Question: The app I am building looks like this:
The app will include several more QToolButtons and QLineEdits. When a QToolbutton is pressed always a color dialog is presented. The hex code of the color is added to the LineEdit. Is it possible that each QLineEdit is associated to a QToolButton so that when a button is pressed the app automatically knows what LineEdit to add the text to. Currently the code I am using is:
'''
self.connect(self.bgbut, SIGNAL("clicked()"),self.bgbut_click) #bgbut is the QToolButton
'''
And then calling
'''
def bgbut_click(self):
'''
But this will become impractical for the fifteen plus line edits and ToolButtons i will add. So is there any way to efficiently associate each toolbutton to the corresponding LineEdit?
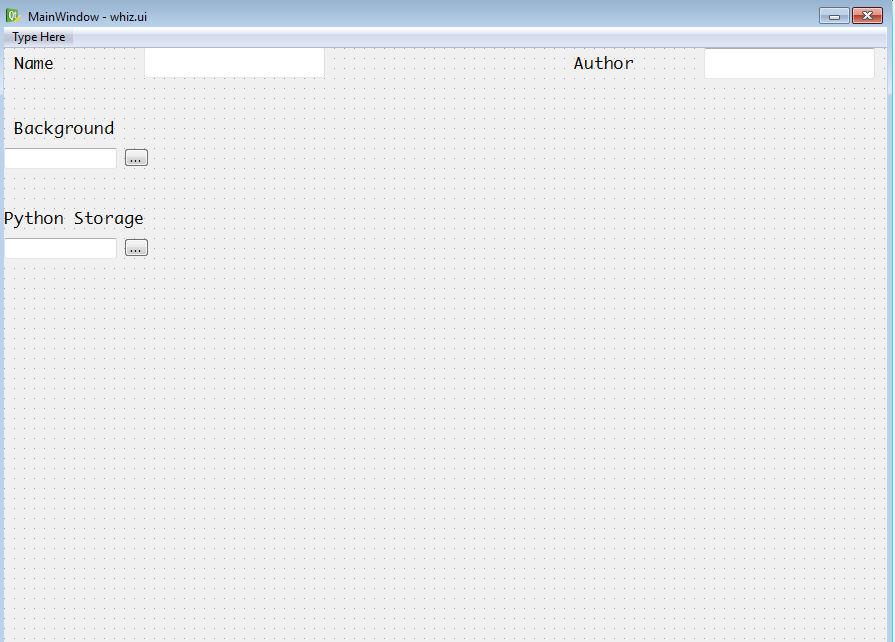
Answer: I advice you to do the following three steps.
Step 1: While or after setup of the UI of the widget create a dictionary with all buttons as keys and all line edits as values.
'''
self.button_map = {}
self.button_map[self.but1] = self.edit1
self.button_map[self.but2] = self.edit2
..
'''
Step 2: Connect all buttons to the same method in the widget. You already did that, I guess.
'''
self.but1.clicked.connect(self.buttons_clicked)
self.but2.clicked.connect(self.buttons_clicked)
..
'''
Step 3: In the method that is connected to all buttons get the 'sender', look up the corresponding line edit from the dictionary created before and set the text accordingly.
'''
def buttons_clicked(self):
text = color_dialog_get_some_text() # customize this
self.button_map[self.sender].setText(text)
'''